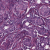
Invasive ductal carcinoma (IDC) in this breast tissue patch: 1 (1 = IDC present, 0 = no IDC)